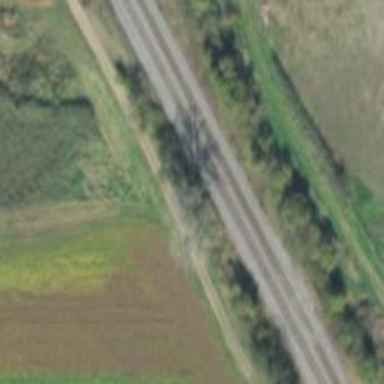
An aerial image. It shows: Railway track.